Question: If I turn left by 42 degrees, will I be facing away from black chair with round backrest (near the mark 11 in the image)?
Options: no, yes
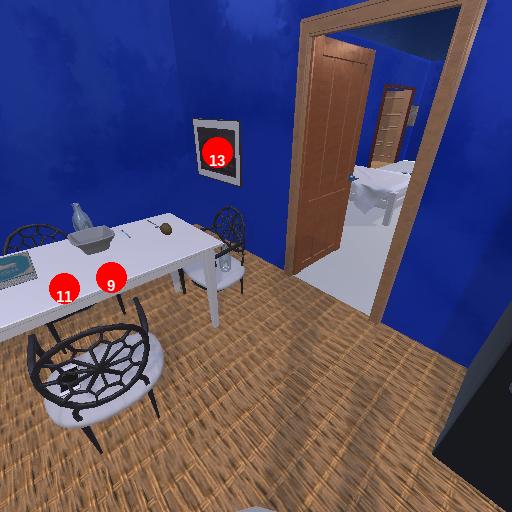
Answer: no